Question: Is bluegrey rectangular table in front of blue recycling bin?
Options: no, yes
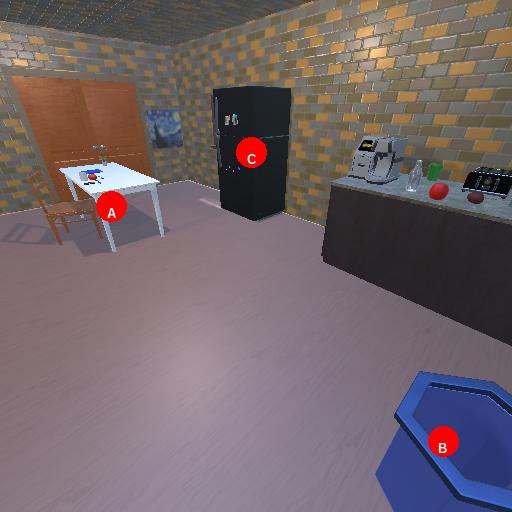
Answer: no